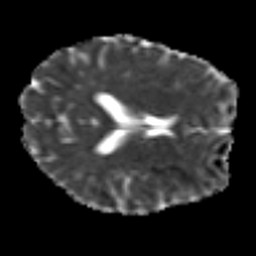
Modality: MD
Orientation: axial
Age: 44
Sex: female
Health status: ill
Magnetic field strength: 3 T
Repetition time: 8.4 s
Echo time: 0.0926 s